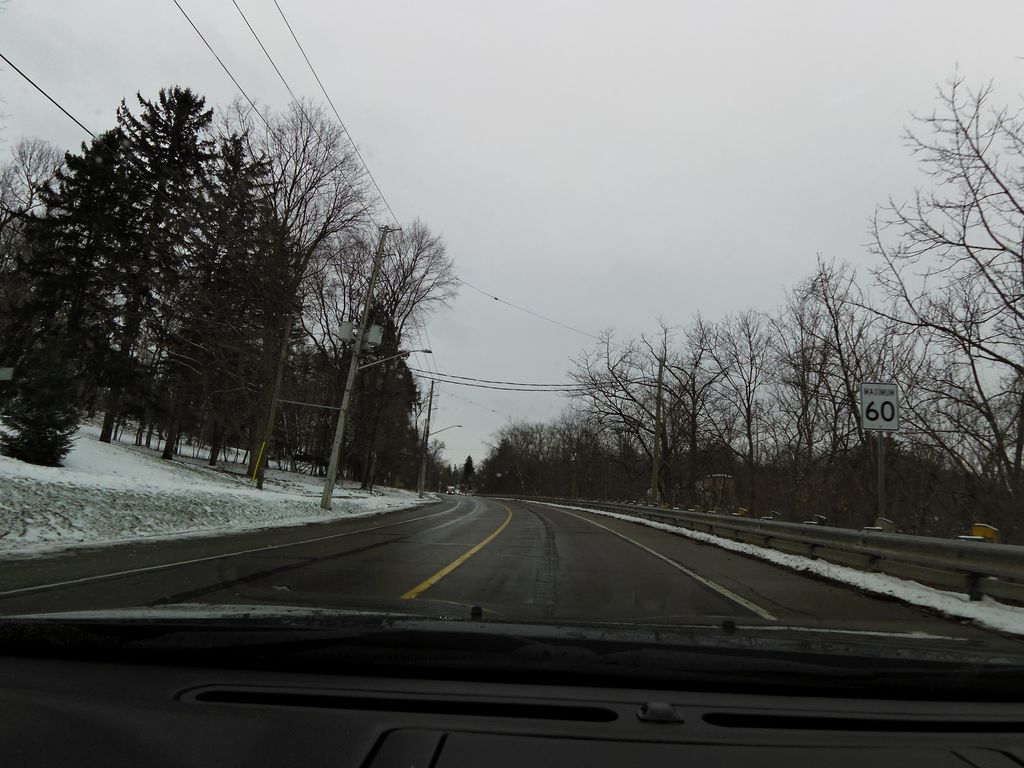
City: hamilton